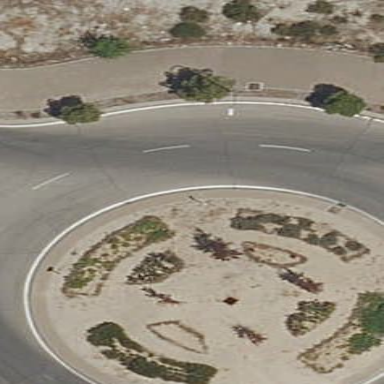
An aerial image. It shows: Residential road with roundabout.